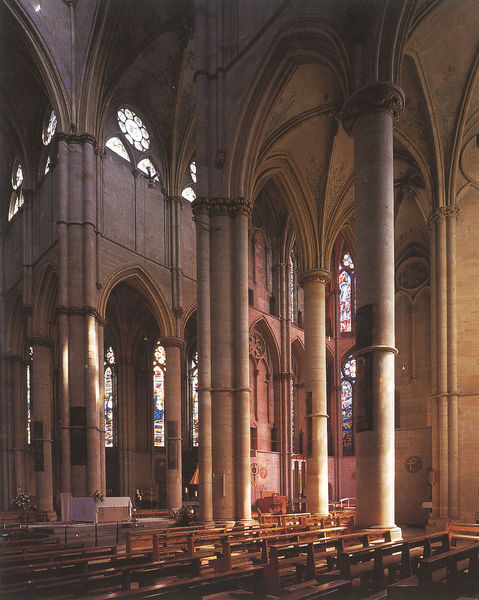
Titel: Liebfrauenkirche in Trier
Standort: Trier, Liebfrauenkirche (EU - D - RP)
Schlagwörter: schatten, bunt, fenster, glas, hell, licht, pfeiler, säule, säulen, tisch, architektur, stein, innenraum, kirche, innen, gotik, schiff, bogen, bank, pilaster, saal, hoch, foto, bögen, gewölbe, höhe, dom, rippen, altar, bänke, kathedrale, kirchenschiff, kreuzrippen, dienste, gotisch, querhaus, rosette, spitzbogen, spitzbögen, apsis, kapelle, fotographie, maßwerk, kriche, romanisch, querschiff, kirchenfenster, schummrig, buntglasfenster, niemand, üilaster, bäncken, bäncke, kirchenfesnter, licht rosa gotik, kreuzgewölbe#, rundvorlagen